Question: I am working with a custom projection of Matplotlib and don't understand how to do vector transformations within the projection ().
In my example I want to transform a point that is dipping 30deg to the North (meaning that the point is 60degN of the equator) into a point that dips 30deg East (meaning that is lies 60deg east of the prime meridian). I want to do this with the help of a vector transformation matrix, in order to do more complicated calculations with the program in the future. But I don't really understand how to get the length of the transformed vector right (or getting the correct longitude and latitude of that point).

I am also studying this example, but it uses a slightly different approach for the transformations:
<URL>
Testfile:
'''
import matplotlib
import matplotlib.pyplot as plt
import numpy as np
from numpy import pi, sin, cos, sqrt, tan, arctan2, arccos
#Internal imports
import projection
def transformVector(geom, raxis, rot):
"""
Input:
geom: single point geometry (vector)
raxis: rotation axis as a vector (vector)
([0][1][2]) = (x,y,z) = (Longitude, Latitude, Down)
rot: rotation in radian
Returns:
Array: a vector that has been transformed
"""
sr = sin(rot)
cr = cos(rot)
omcr = 1.0 - cr
tf = np.array([
[cr + raxis[0]**2 * omcr,
-raxis[2] * sr + raxis[0] * raxis[1] * omcr,
raxis[1] * sr + raxis[0] * raxis[2] * omcr],
[raxis[2] * sr + raxis[1] * raxis[0] * omcr,
cr + raxis[1]**2 * omcr,
-raxis[0] * sr + raxis[1] * raxis[2] * omcr],
[-raxis[1] * sr + raxis[2] * raxis[0] * omcr,
raxis[0] * sr + raxis[2] * raxis[1] * omcr,
cr + raxis[2]**2 * omcr]])
ar = np.dot(geom, tf)
return ar
def sphericalToVector(inp_ar):
"""
Convert a spherical measurement into a vector in cartesian space
[0] = x (+) east (-) west
[1] = y (+) north (-) south
[2] = z (+) down
"""
ar = np.array([0.0, 0.0, 0.0])
ar[0] = sin(inp_ar[0]) * cos(inp_ar[1])
ar[1] = cos(inp_ar[0]) * cos(inp_ar[1])
ar[2] = sin(inp_ar[1])
return ar
def vectorToGeogr(vect):
"""
Returns:
Array with the components [0] longitude, [1] latitude
"""
ar = np.array([0.0, 0.0])
ar[0] = np.arctan2(vect[0], vect[2])
ar[1] = np.arctan2(vect[1], vect[2])
ar = ar * pi/2
return ar
def plotPoint(dip):
"""
Testfunction for converting, transforming and plotting a point
"""
plt.subplot(111, projection="lmbrt_equ_area_equ_aspect")
#Convert to radians
dip_rad = np.radians(dip)
#Set rotation to azimuth and convert dip to latitude on north-south axis
rot = dip_rad[0]
dip_lat = pi/2 - dip_rad[1]
plt.plot(0, dip_lat, "ro")
print(dip_lat, rot)
#Convert the dip into a vector along the north-south axis
#x = 0, y = dip
vect = sphericalToVector([0, dip_lat])
print(vect, np.linalg.norm(vect))
#Transfrom the dip to its proper azimuth
tvect = transformVector(vect, [0,0,1], rot)
print(tvect, np.linalg.norm(tvect))
#Transform the vector back to geographic coordinates
geo = vectorToGeogr(tvect)
print(geo)
plt.plot(geo[0], geo[1], "bo")
plt.grid(True)
plt.show()
datapoint = np.array([090.0,30])
plotPoint(datapoint)
'''
Custom projection:
'''
import matplotlib
from matplotlib.axes import Axes
from matplotlib.patches import Circle
from matplotlib.path import Path
from matplotlib.ticker import NullLocator, Formatter, FixedLocator
from matplotlib.transforms import Affine2D, BboxTransformTo, Transform
from matplotlib.projections import register_projection
import matplotlib.spines as mspines
import matplotlib.axis as maxis
import matplotlib.pyplot as plt
import numpy as np
from numpy import pi, sin, cos, sqrt, arctan2
# This example projection class is rather long, but it is designed to
# illustrate many features, not all of which will be used every time.
# It is also common to factor out a lot of these methods into common
# code used by a number of projections with similar characteristics
# (see geo.py).
class LambertAxes(Axes):
"""
A custom class for the Lambert azimuthal equal-area projection
with equatorial aspect. In geosciences this is also referre to
as a "Schmidt plot". For more information see:
http://pubs.er.usgs.gov/publication/pp1395
"""
# The projection must specify a name. This will be used be the
# user to select the projection, i.e. ''subplot(111,
# projection='lmbrt_equ_area_equ_aspect')''.
name = 'lmbrt_equ_area_equ_aspect'
def __init__(self, *args, **kwargs):
Axes.__init__(self, *args, **kwargs)
self.set_aspect(1, adjustable='box', anchor='C')
self.cla()
def _init_axis(self):
self.xaxis = maxis.XAxis(self)
self.yaxis = maxis.YAxis(self)
# Do not register xaxis or yaxis with spines -- as done in
# Axes._init_axis() -- until LambertAxes.xaxis.cla() works.
# self.spines['hammer'].register_axis(self.yaxis)
self._update_transScale()
def cla(self):
"""
Override to set up some reasonable defaults.
"""
# Don't forget to call the base class
Axes.cla(self)
# Set up a default grid spacing
self.set_longitude_grid(10)
self.set_latitude_grid(10)
self.set_longitude_grid_ends(80)
# Turn off minor ticking altogether
self.xaxis.set_minor_locator(NullLocator())
self.yaxis.set_minor_locator(NullLocator())
# Do not display ticks -- we only want gridlines and text
self.xaxis.set_ticks_position('none')
self.yaxis.set_ticks_position('none')
# The limits on this projection are fixed -- they are not to
# be changed by the user. This makes the math in the
# transformation itself easier, and since this is a toy
# example, the easier, the better.
Axes.set_xlim(self, -pi/2, pi/2)
Axes.set_ylim(self, -pi, pi)
def _set_lim_and_transforms(self):
"""
This is called once when the plot is created to set up all the
transforms for the data, text and grids.
"""
# There are three important coordinate spaces going on here:
#
# 1. Data space: The space of the data itself
#
# 2. Axes space: The unit rectangle (0, 0) to (1, 1)
# covering the entire plot area.
#
# 3. Display space: The coordinates of the resulting image,
# often in pixels or dpi/inch.
# This function makes heavy use of the Transform classes in
# ''lib/matplotlib/transforms.py.'' For more information, see
# the inline documentation there.
# The goal of the first two transformations is to get from the
# data space (in this case longitude and latitude) to axes
# space. It is separated into a non-affine and affine part so
# that the non-affine part does not have to be recomputed when
# a simple affine change to the figure has been made (such as
# resizing the window or changing the dpi).
# 1) The core transformation from data space into
# rectilinear space defined in the LambertEqualAreaTransform class.
self.transProjection = self.LambertEqualAreaTransform()
# 2) The above has an output range that is not in the unit
# rectangle, so scale and translate it so it fits correctly
# within the axes. The peculiar calculations of xscale and
# yscale are specific to a Aitoff-Hammer projection, so don't
# worry about them too much.
xscale = sqrt(2.0) * sin(0.5 * pi)
yscale = sqrt(2.0) * sin(0.5 * pi)
self.transAffine = Affine2D() .scale(0.5 / xscale, 0.5 / yscale) .translate(0.5, 0.5)
# 3) This is the transformation from axes space to display
# space.
self.transAxes = BboxTransformTo(self.bbox)
# Now put these 3 transforms together -- from data all the way
# to display coordinates. Using the '+' operator, these
# transforms will be applied "in order". The transforms are
# automatically simplified, if possible, by the underlying
# transformation framework.
self.transData = self.transProjection + self.transAffine + self.transAxes
# The main data transformation is set up. Now deal with
# gridlines and tick labels.
# Longitude gridlines and ticklabels. The input to these
# transforms are in display space in x and axes space in y.
# Therefore, the input values will be in range (-xmin, 0),
# (xmax, 1). The goal of these transforms is to go from that
# space to display space. The tick labels will be offset 4
# pixels from the equator.
self._xaxis_pretransform = Affine2D() .scale(1.0, pi) .translate(0.0, -pi)
self._xaxis_transform = self._xaxis_pretransform + self.transData
self._xaxis_text1_transform = Affine2D().scale(1.0, 0.0) + self.transData + Affine2D().translate(0.0, 4.0)
self._xaxis_text2_transform = Affine2D().scale(1.0, 0.0) + self.transData + Affine2D().translate(0.0, -4.0)
# Now set up the transforms for the latitude ticks. The input to
# these transforms are in axes space in x and display space in
# y. Therefore, the input values will be in range (0, -ymin),
# (1, ymax). The goal of these transforms is to go from that
# space to display space. The tick labels will be offset 4
# pixels from the edge of the axes ellipse.
yaxis_stretch = Affine2D().scale(pi * 2.0, 1.0).translate(-pi, 0.0)
yaxis_space = Affine2D().scale(1.0, 1.0)
self._yaxis_transform = yaxis_stretch + self.transData
yaxis_text_base = yaxis_stretch + self.transProjection + (yaxis_space + self.transAffine + self.transAxes)
self._yaxis_text1_transform = yaxis_text_base + Affine2D().translate(-8.0, 0.0)
self._yaxis_text2_transform = yaxis_text_base + Affine2D().translate(8.0, 0.0)
def get_xaxis_transform(self,which='grid'):
"""
Override this method to provide a transformation for the
x-axis grid and ticks.
"""
assert which in ['tick1','tick2','grid']
return self._xaxis_transform
def get_xaxis_text1_transform(self, pixelPad):
"""
Override this method to provide a transformation for the
x-axis tick labels.
Returns a tuple of the form (transform, valign, halign)
"""
return self._xaxis_text1_transform, 'bottom', 'center'
def get_xaxis_text2_transform(self, pixelPad):
"""
Override this method to provide a transformation for the
secondary x-axis tick labels.
Returns a tuple of the form (transform, valign, halign)
"""
return self._xaxis_text2_transform, 'top', 'center'
def get_yaxis_transform(self,which='grid'):
"""
Override this method to provide a transformation for the
y-axis grid and ticks.
"""
assert which in ['tick1','tick2','grid']
return self._yaxis_transform
def get_yaxis_text1_transform(self, pixelPad):
"""
Override this method to provide a transformation for the
y-axis tick labels.
Returns a tuple of the form (transform, valign, halign)
"""
return self._yaxis_text1_transform, 'center', 'right'
def get_yaxis_text2_transform(self, pixelPad):
"""
Override this method to provide a transformation for the
secondary y-axis tick labels.
Returns a tuple of the form (transform, valign, halign)
"""
return self._yaxis_text2_transform, 'center', 'left'
def _gen_axes_patch(self):
"""
Override this method to define the shape that is used for the
background of the plot. It should be a subclass of Patch.
In this case, it is a Circle (that may be warped by the axes
transform into an ellipse). Any data and gridlines will be
clipped to this shape.
"""
return Circle((0.5, 0.5), 0.5)
def _gen_axes_spines(self):
return {'lmbrt_equ_area_equ_aspect':mspines.Spine.circular_spine(self,
(0.5, 0.5), 0.5)}
# Prevent the user from applying scales to one or both of the
# axes. In this particular case, scaling the axes wouldn't make
# sense, so we don't allow it.
def set_xscale(self, *args, **kwargs):
if args[0] != 'linear':
raise NotImplementedError
Axes.set_xscale(self, *args, **kwargs)
def set_yscale(self, *args, **kwargs):
if args[0] != 'linear':
raise NotImplementedError
Axes.set_yscale(self, *args, **kwargs)
# Prevent the user from changing the axes limits. In our case, we
# want to display the whole sphere all the time, so we override
# set_xlim and set_ylim to ignore any input. This also applies to
# interactive panning and zooming in the GUI interfaces.
def set_xlim(self, *args, **kwargs):
Axes.set_xlim(self, -pi, pi)
Axes.set_ylim(self, -pi, pi)
set_ylim = set_xlim
def format_coord(self, lon, lat):
"""
Override this method to change how the values are displayed in
the status bar.
In this case, we want them to be displayed in degrees N/S/E/W.
"""
lon = np.degrees(lon)
lat = np.degrees(lat)
#if lat >= 0.0:
# ns = 'N'
#else:
# ns = 'S'
#if lon >= 0.0:
# ew = 'E'
#else:
# ew = 'W'
return "{0} / {1}".format(round(lon,1), round(lat,1))
class DegreeFormatter(Formatter):
"""
This is a custom formatter that converts the native unit of
radians into (truncated) degrees and adds a degree symbol.
"""
def __init__(self, round_to=1.0):
self._round_to = round_to
def __call__(self, x, pos=None):
degrees = (x / pi) * 180.0
degrees = round(degrees / self._round_to) * self._round_to
return "%ddeg" % degrees
def set_longitude_grid(self, degrees):
"""
Set the number of degrees between each longitude grid.
This is an example method that is specific to this projection
class -- it provides a more convenient interface to set the
ticking than set_xticks would.
"""
# Set up a FixedLocator at each of the points, evenly spaced
# by degrees.
number = (360.0 / degrees) + 1
self.xaxis.set_major_locator(
plt.FixedLocator(
np.linspace(-pi, pi, number, True)[1:-1]))
# Set the formatter to display the tick labels in degrees,
# rather than radians.
self.xaxis.set_major_formatter(self.DegreeFormatter(degrees))
def set_latitude_grid(self, degrees):
"""
Set the number of degrees between each longitude grid.
This is an example method that is specific to this projection
class -- it provides a more convenient interface than
set_yticks would.
"""
# Set up a FixedLocator at each of the points, evenly spaced
# by degrees.
number = (180.0 / degrees) + 1
self.yaxis.set_major_locator(
FixedLocator(
np.linspace(-pi / 2.0, pi / 2.0, number, True)[1:-1]))
# Set the formatter to display the tick labels in degrees,
# rather than radians.
self.yaxis.set_major_formatter(self.DegreeFormatter(degrees))
def set_longitude_grid_ends(self, degrees):
"""
Set the latitude(s) at which to stop drawing the longitude grids.
Often, in geographic projections, you wouldn't want to draw
longitude gridlines near the poles. This allows the user to
specify the degree at which to stop drawing longitude grids.
This is an example method that is specific to this projection
class -- it provides an interface to something that has no
analogy in the base Axes class.
"""
longitude_cap = degrees * (pi / 180.0)
# Change the xaxis gridlines transform so that it draws from
# -degrees to degrees, rather than -pi to pi.
self._xaxis_pretransform .clear() .scale(1.0, longitude_cap * 2.0) .translate(0.0, -longitude_cap)
def get_data_ratio(self):
"""
Return the aspect ratio of the data itself.
This method should be overridden by any Axes that have a
fixed data ratio.
"""
return 1.0
# Interactive panning and zooming is not supported with this projection,
# so we override all of the following methods to disable it.
def can_zoom(self):
"""
Return True if this axes support the zoom box
"""
return False
def start_pan(self, x, y, button):
pass
def end_pan(self):
pass
def drag_pan(self, button, key, x, y):
pass
class LambertEqualAreaTransform(Transform):
"""
The basic transformation class.
"""
input_dims = 2
output_dims = 2
is_separable = False
def transform_non_affine(self, ll):
"""
Override the transform_non_affine method to implement the custom
transform.
The input and output are Nx2 numpy arrays.
"""
xi = ll[:, 0:1]
yi = ll[:, 1:2]
k = 1 + np.absolute(cos(yi) * cos(xi))
k = 2 / k
if np.isposinf(k[0]) == True:
k[0] = 1e+15
if np.isneginf(k[0]) == True:
k[0] = -1e+15
if k[0] == 0:
k[0] = 1e-15
k = sqrt(k)
x = k * cos(yi) * sin(xi)
y = k * sin(yi)
return np.concatenate((x, y), 1)
# This is where things get interesting. With this projection,
# straight lines in data space become curves in display space.
# This is done by interpolating new values between the input
# values of the data. Since ''transform'' must not return a
# differently-sized array, any transform that requires
# changing the length of the data array must happen within
# ''transform_path''.
def transform_path_non_affine(self, path):
ipath = path.interpolated(path._interpolation_steps)
return Path(self.transform(ipath.vertices), ipath.codes)
transform_path_non_affine.__doc__ = Transform.transform_path_non_affine.__doc__
if matplotlib.__version__ < '1.2':
# Note: For compatibility with matplotlib v1.1 and older, you'll
# need to explicitly implement a ''transform'' method as well.
# Otherwise a ''NotImplementedError'' will be raised. This isn't
# necessary for v1.2 and newer, however.
transform = transform_non_affine
# Similarly, we need to explicitly override ''transform_path'' if
# compatibility with older matplotlib versions is needed. With v1.2
# and newer, only overriding the ''transform_path_non_affine''
# method is sufficient.
transform_path = transform_path_non_affine
transform_path.__doc__ = Transform.transform_path.__doc__
def inverted(self):
return LambertAxes.InvertedLambertEqualAreaTransform()
inverted.__doc__ = Transform.inverted.__doc__
class InvertedLambertEqualAreaTransform(Transform):
#This is not working yet !!!
input_dims = 2
output_dims = 2
is_separable = False
def transform_non_affine(self, xy):
x = xy[:, 0:1]
y = xy[:, 1:2]
#quarter_x = 0.25 * x
#half_y = 0.5 * y
#z = sqrt(1.0 - quarter_x*quarter_x - half_y*half_y)
#longitude = 2 * np.arctan((z*x) / (2.0 * (2.0*z*z - 1.0)))
r = sqrt(2)
p = sqrt(x**2 * y**2)
c = 2 * np.arcsin(p / (2 * r))
phi1 = pi/2
lbd0 = 0
#print(x,y)
if y[0] == 0:
lat = 0
else:
lat = np.arcsin(cos(c) * sin(phi1) + (y * sin(c) * cos(phi1 / p)))
#if phi == phi1:
# lon = lbd0 + np.arctan(x / (-y))
#elif phi == -phi1:
# lon = lbd0 + np.arctan(x / y)
#else:
# lon = lbd0 + np.arctan(x * sin(c) / (p * cos(phi1) * cos(c) - y * sin(phi1) * sin(c)))
if x[0] == 0:
lon = 0
else:
lon = lbd0 + np.arctan(x * sin(c) / (p * cos(phi1) * cos(c) - y * sin(phi1) * sin(c)))
return np.concatenate((lon, lat), 1)
transform_non_affine.__doc__ = Transform.transform_non_affine.__doc__
# As before, we need to implement the "transform" method for
# compatibility with matplotlib v1.1 and older.
if matplotlib.__version__ < '1.2':
transform = transform_non_affine
def inverted(self):
# The inverse of the inverse is the original transform... ;)
return LambertAxes.LambertEqualAreaTransform()
inverted.__doc__ = Transform.inverted.__doc__
# Now register the projection with matplotlib so the user can select
# it.
register_projection(LambertAxes)
'''
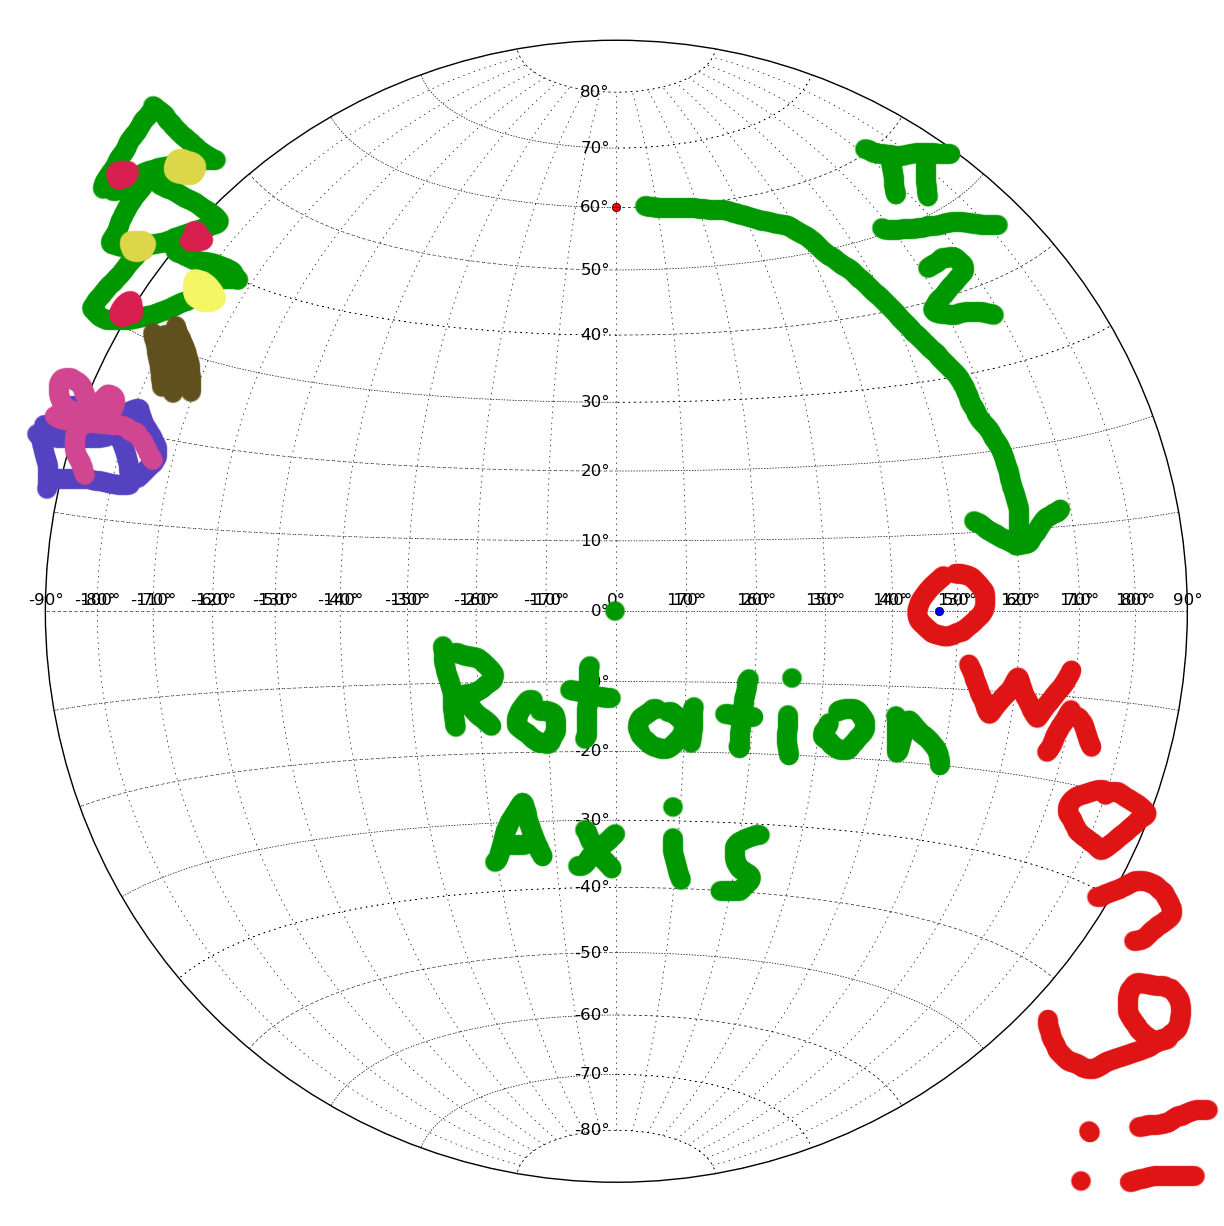
Answer: It appears that the problem is in both your 'vectorToGeogr' and 'spherical2vector' functions. Based on the comments in those and the pole that you were rotating around, it looks (?) like you were intending to have the following relationship:
'''
x : east-west (east-positive)
y : north-south (north-positive)
z : up-down (down-positive)
'''
However, you had mixed in math in places that assumed mathematical coordinates:
'''
x : towards the equator/prime-meridian intersection
y : towards the equator/90 intersection
z : towards the north pole
'''
A quick-but-not-foolproof test is to try "round-tripping" any coordinate conversion functions. It doesn't guarantee that what you're doing is correct, but it guarantees that it's internally consistent. Your current version of things fails this test:
'''
for lat in range(-90, 100, 10):
for lon in range(-180, 190, 10):
point = np.radians([lon, lat])
round_trip = vectorToGeogr(sphericalToVector(point))
assert np.allclose(point, round_trip)
'''
As an aside, I highly reccomend getting at least a few tests up and running and using a test runner of some sort ('py.test' is my favorite). It will save you a lot of pain in the long run!
---
Quick side note:
Personally I prefer to separate "real-world" Cartesian space from the Cartesian space used in a stereonet.
It makes the math simpler, and converting between real-world and "stereonet" space is straight-forward (e.g. see the 'mplstereonet.xyz2stereonet' and 'mplstereonet.stereonet2xyz' functions. They're both in the file you linked to.). The examples in <URL>.
---
However, if you do want to use "real-world" Cartesian coordinates internally, you'll need to change your conversion functions.
Your original 'sphericalToVector' function:
'''
def sphericalToVector(inp_ar):
ar = np.array([0.0, 0.0, 0.0])
ar[0] = sin(inp_ar[0]) * cos(inp_ar[1])
ar[1] = cos(inp_ar[0]) * cos(inp_ar[1])
ar[2] = sin(inp_ar[1])
return ar
'''
Should be changed to:
'''
def sphericalToVector(inp_ar):
ar = np.array([0.0, 0.0, 0.0])
ar[0] = -sin(inp_ar[1])
ar[1] = sin(inp_ar[0]) * cos(inp_ar[1])
ar[2] = cos(inp_ar[0]) * cos(inp_ar[1])
return ar
'''
And your original 'vectorToGeogr' function:
'''
def vectorToGeogr(vect):
ar = np.array([0.0, 0.0])
ar[0] = np.arctan2(vect[0], vect[2])
ar[1] = np.arctan2(vect[1], vect[2])
ar = ar * pi/2
return ar
'''
Should be changed to:
'''
def vectorToGeogr(vect):
ar = np.array([0.0, 0.0])
ar[0] = np.arctan2(vect[1], vect[2])
ar[1] = np.arcsin(-vect[0] / np.linalg.norm(vect))
return ar
'''
The modified version of your example is here: <URL> The only things changed are the functions above in 'test.py'. As an example of the result: